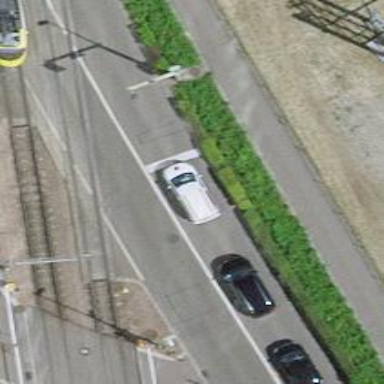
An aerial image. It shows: Secondary road with asphalt surface and dedicated cycle lane.